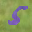
Label: 5